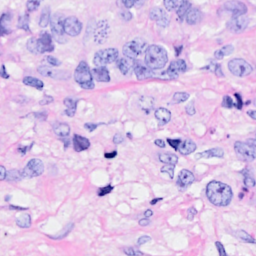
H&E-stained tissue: Breast